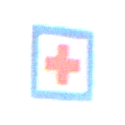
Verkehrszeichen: ErsteHilfe
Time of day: Midday
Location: Outdoor (Nature)
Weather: PartlyCloudy
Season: NotSpecified
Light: Natural